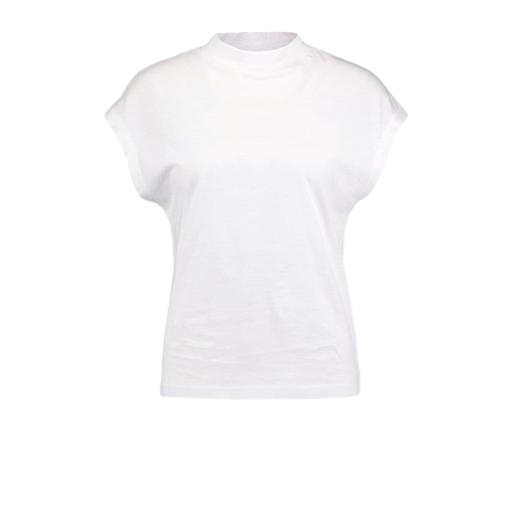
white isabel muscle t-shirt, white whitney muscle t-shirt, white frankie muscle tee, white background